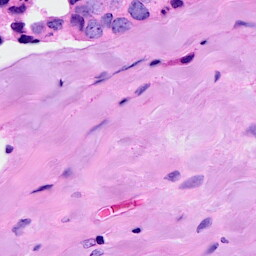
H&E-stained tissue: Breast